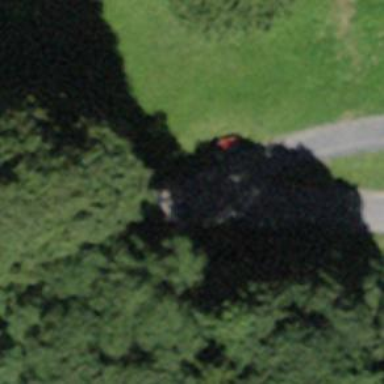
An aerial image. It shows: Red bench.